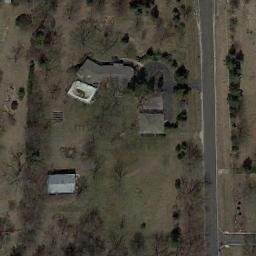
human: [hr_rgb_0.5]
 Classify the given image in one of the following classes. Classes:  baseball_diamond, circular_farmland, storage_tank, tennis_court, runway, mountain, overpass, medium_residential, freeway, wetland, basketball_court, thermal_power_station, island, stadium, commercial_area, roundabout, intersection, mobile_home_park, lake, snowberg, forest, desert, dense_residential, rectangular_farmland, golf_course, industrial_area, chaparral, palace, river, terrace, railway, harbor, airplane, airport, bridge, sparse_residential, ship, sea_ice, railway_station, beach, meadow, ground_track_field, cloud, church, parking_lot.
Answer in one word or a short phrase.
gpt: sparse_residential